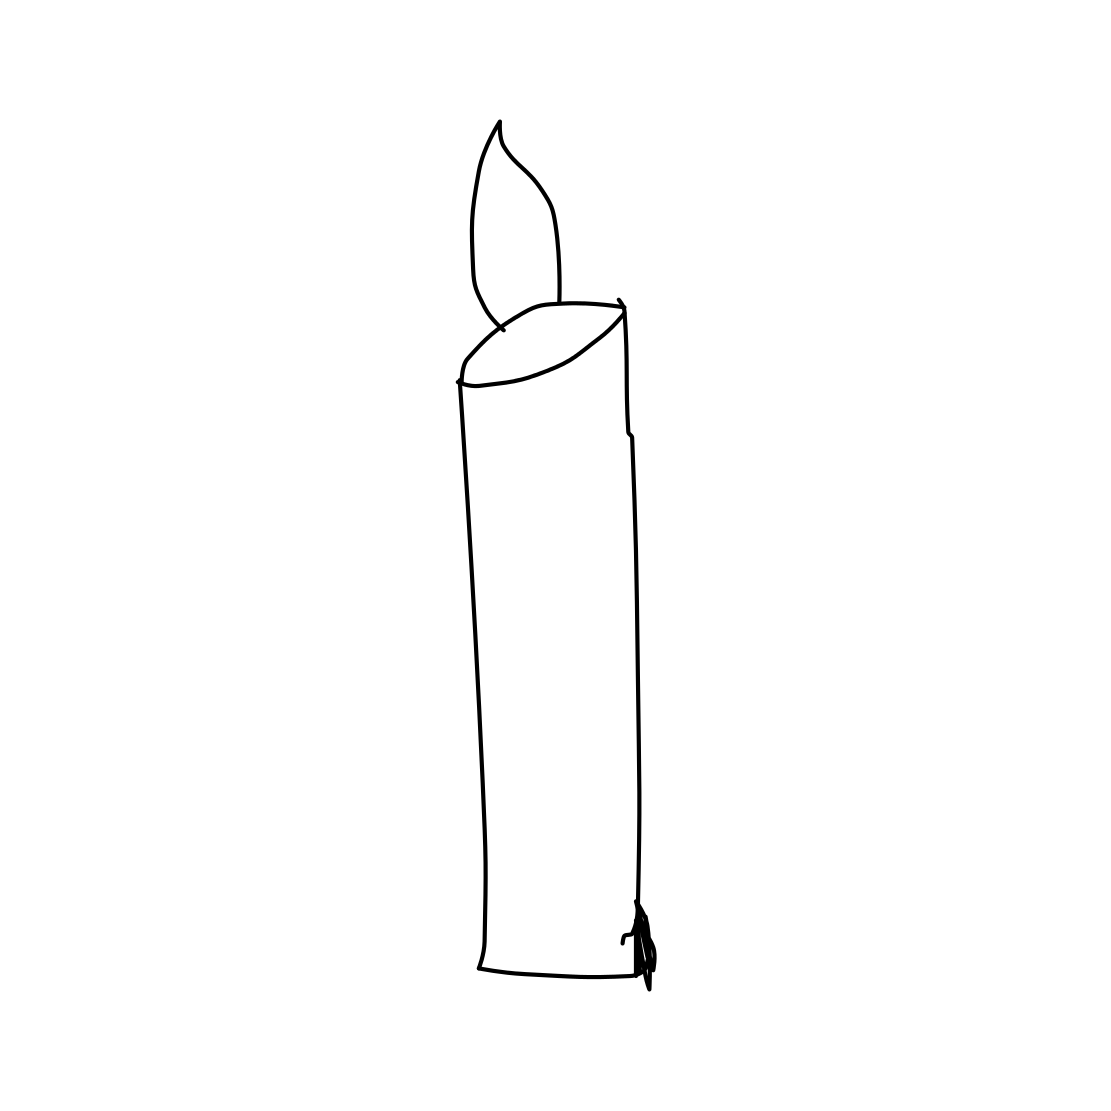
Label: candle